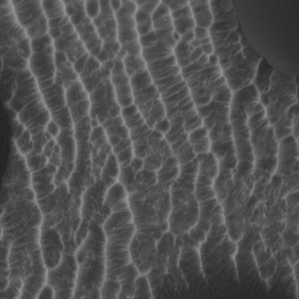
Label: non_frost